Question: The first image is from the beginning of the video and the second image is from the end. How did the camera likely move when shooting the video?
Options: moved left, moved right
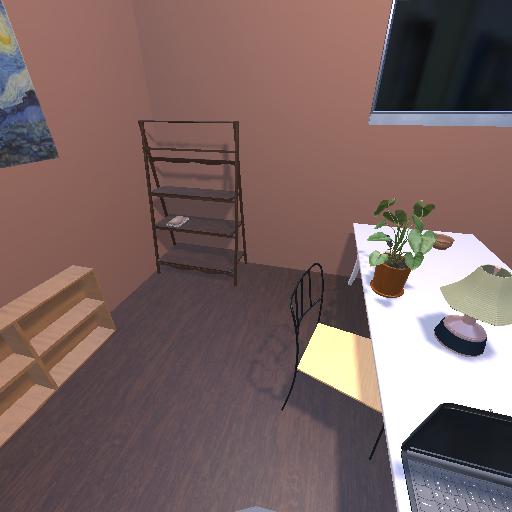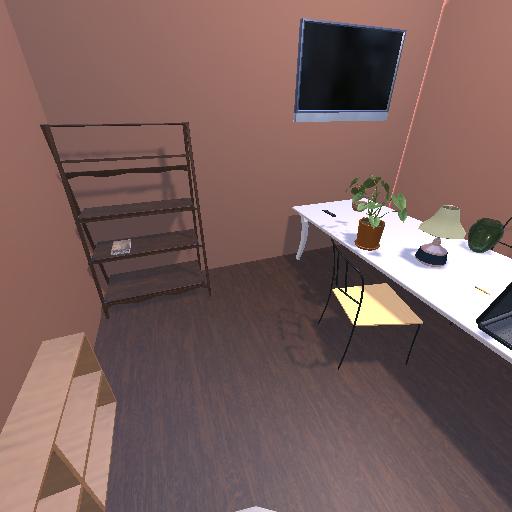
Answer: moved left